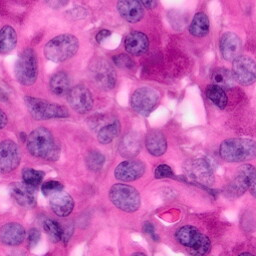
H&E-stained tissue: Pancreatic